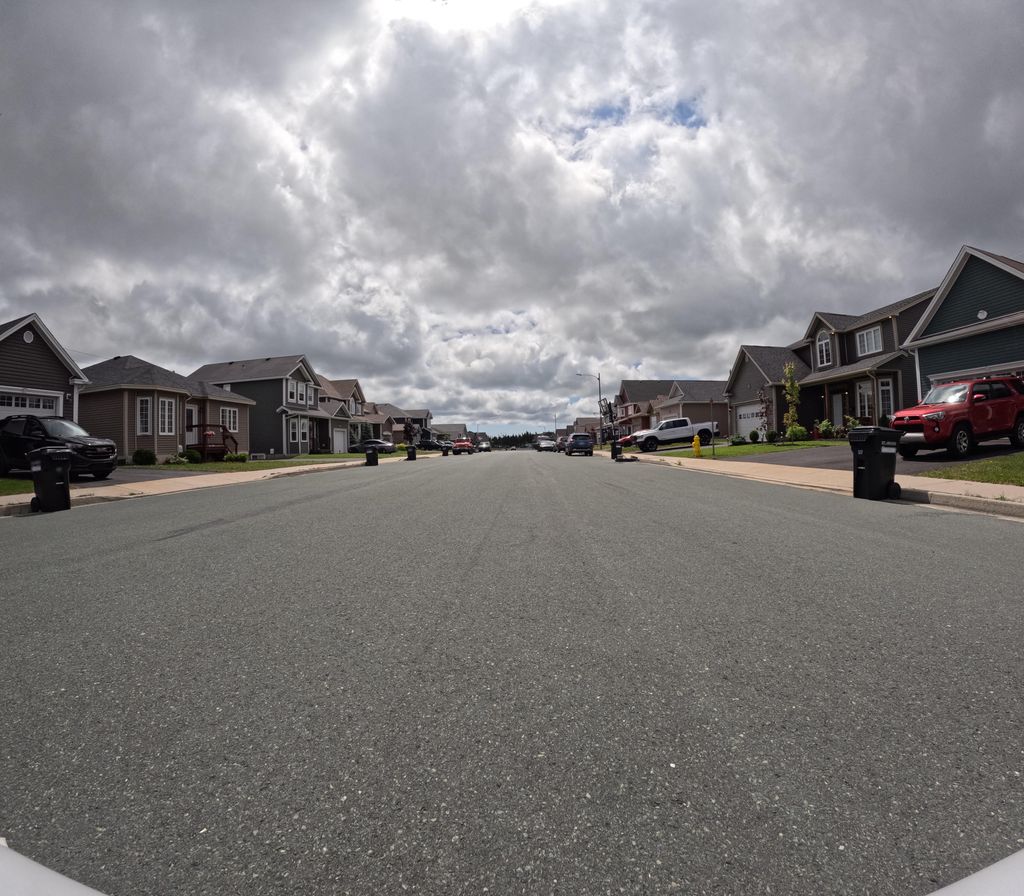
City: st_johns